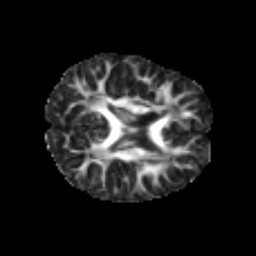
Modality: FA
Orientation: axial
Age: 6
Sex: male
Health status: healthy